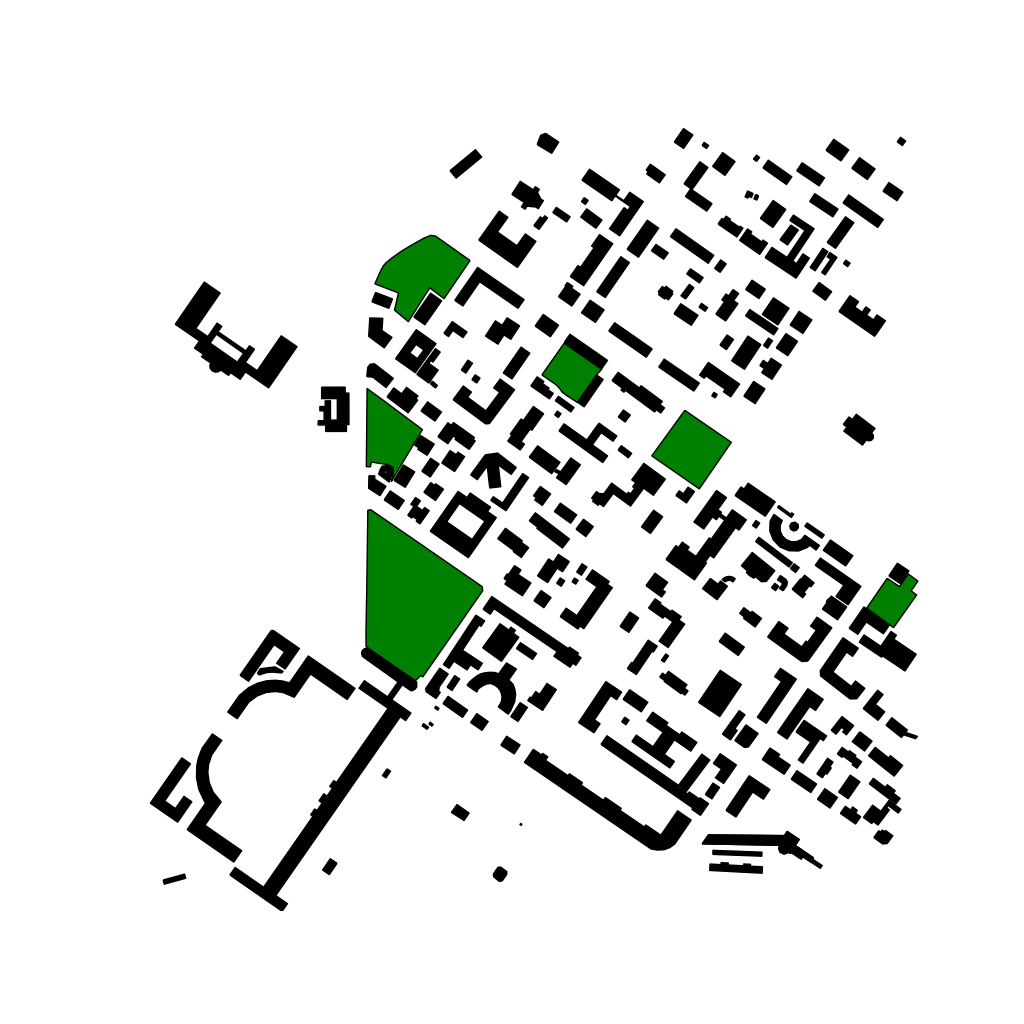
Tags: overhead vector_map, agriculture, business, recreation, residential, special, historical, modern, soviet, individual_rise, low_rise, medium_rise, density_1, Building, Facility, Park, 1.0 km²